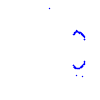
Particle: proton